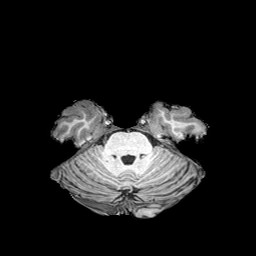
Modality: T1w
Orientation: coronal
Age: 25
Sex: female
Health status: healthy